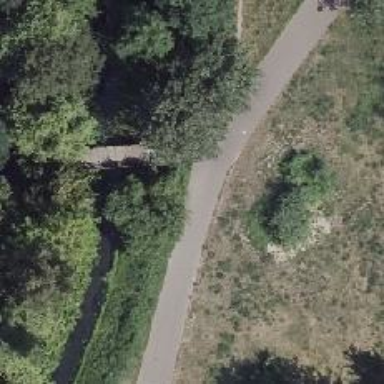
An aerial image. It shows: Footway.